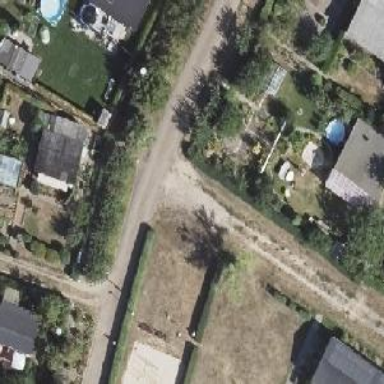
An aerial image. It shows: Compacted footway.